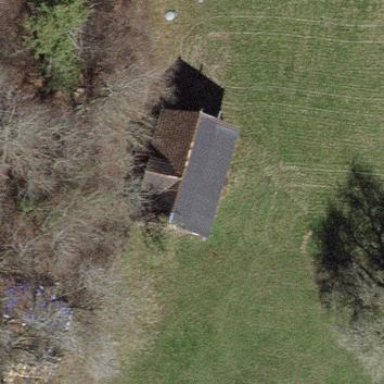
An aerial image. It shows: Barn.